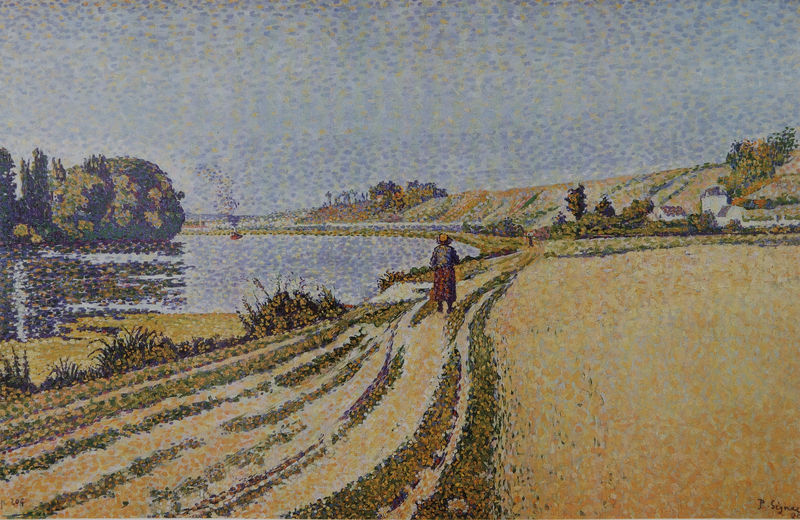
Titel: Herblay. La rive. Opus 204, Herblay. Der Fluss. Opus 204
Künstler: Paul Signac
Institution: Collection Lord and Lady Ridley-Tree
Schlagwörter: baum, berg, blau, gemälde, himmel, mann, meer, schatten, vogel, wasser, wolken, bäume, cezanne, fluss, gelb, grün, impressionismus, landschaft, see, ufer, blumen, braun, frau, hut, hüte, kleid, kopfbedeckungen, licht, rücken, strasse, weiss, dach, gebäude, gras, haus, rot, weg, beige, rock, mütze, mützen, mensch, signatur, feld, felder, flusslauf, gräser, häuser, hügel, morgen, natur, schilf, spiegelung, busch, büsche, gebüsch, gehen, kirche, pfad, rauch, sonne, insel, person, pflanzen, wald, boot, kopfbedeckung, schiff, strand, biegung, ort, passage, spiegelbild, pointilismus, acker, bäuerin, ernte, feldweg, furchen, getreide, korn, laufen, mittag, weizen, hang, dorf, dächer, dunkelgrün, wolkenlos, van gogh, akcer, dampfer, dampfschiff, querformat, weib, sonnenhut, bauer, kornfeld, bucht, reflexion, punkte, spaziergang, wandern, punkt, spazierengehen, paul cezanne, wanderer, seerosen, siedlung, gerste, gebückt, signac, spaziergänger, waldweg, flussbiegung, auwald, pointillismus, paul signac, auenwald, flussufer, frau spaziergang, getreidefeld, paysage, saat, glau, ropt, spaziergängerin, grön, ackerland, roter rock, väggel, frau gehen, flder